Question: I want to switch the Visual Studio user but I got the following error.
> We were unable to establish the connection because it is configured
for user user@mydoamin.de but you attempted to connect
using user boas.enkler@mydomain.de. To connect as a different user
perform a switch user operation. To connect with the configured
identity just attempt the last operation again.
I also tried to reset the user data like described here in <URL> but nothing changed. I also reinstalled Visual Studio and that didn't help.
Any hint?

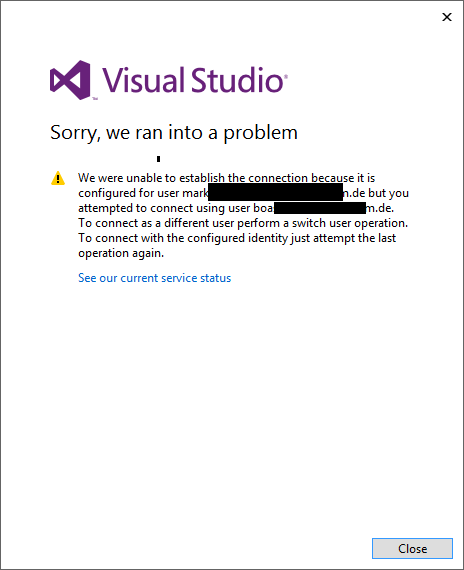
Answer: Meanwhile I found it. In addition I had to delete a registry key
'''
hkey_current_user\software\Microsoft\VSCommon
.0\clientservices okenstorgeisualstudio\ideuser
'''
It seems like this key is neither affected by resetting the environment nor uninstalling VS 2013.
From this MSDN Forum post:<URL>